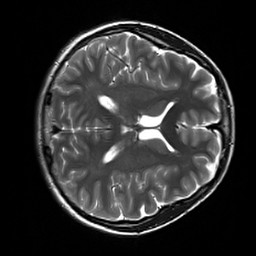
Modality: T2w
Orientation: axial
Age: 29
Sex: female
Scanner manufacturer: siemens
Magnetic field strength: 3 T
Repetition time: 7 s
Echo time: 0.09 s